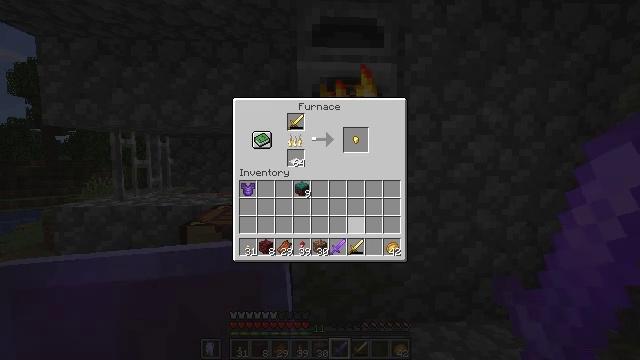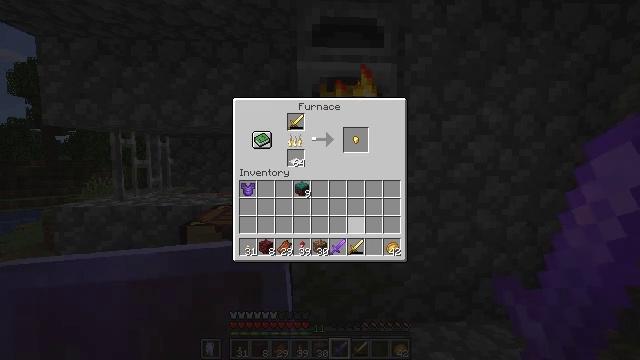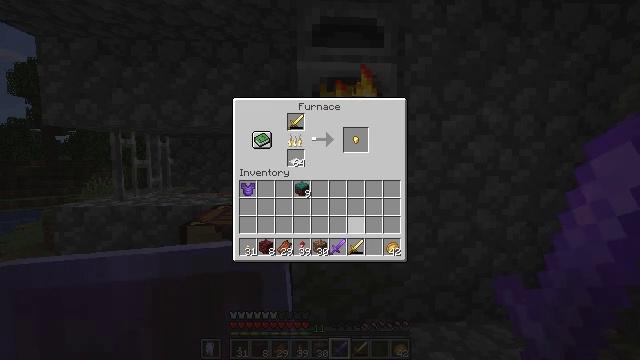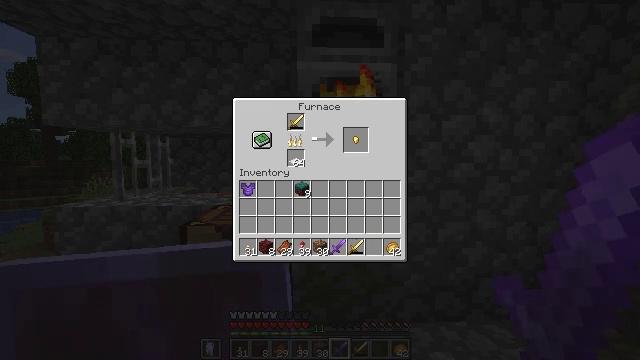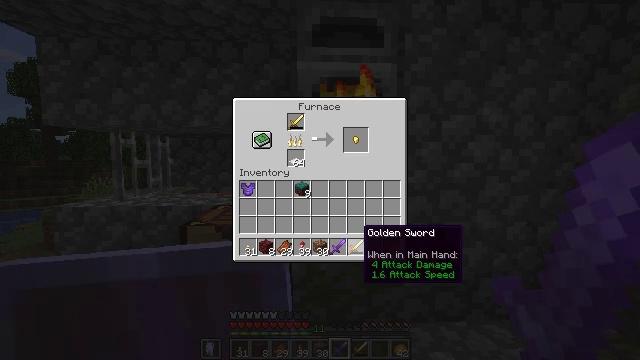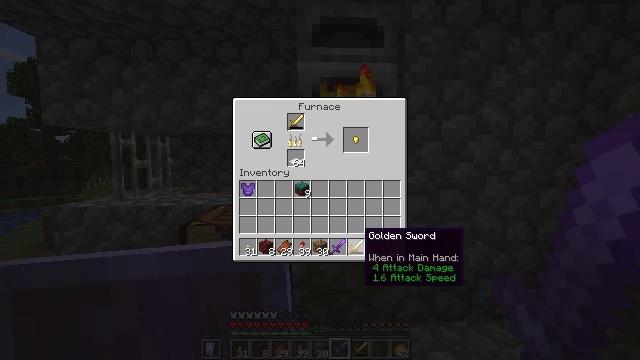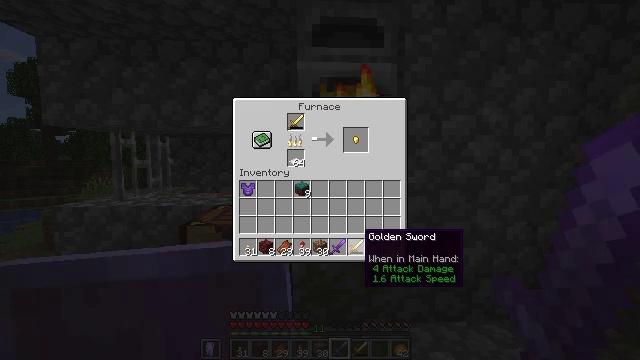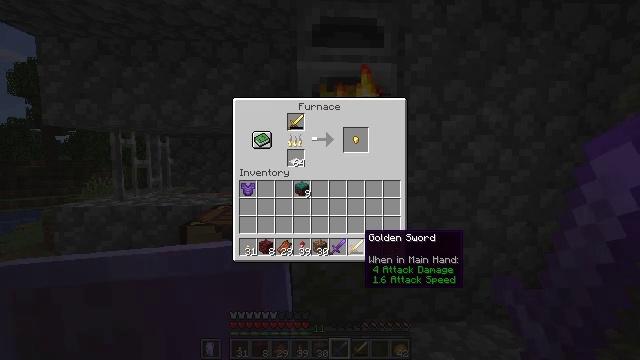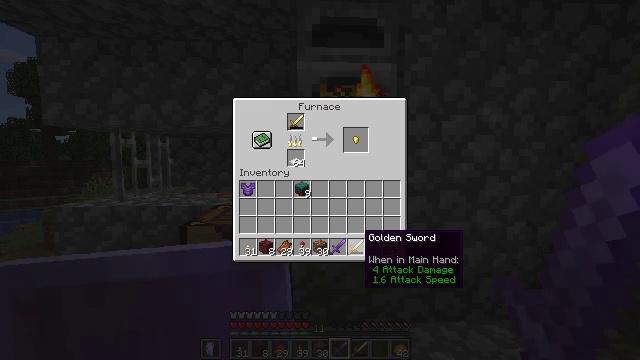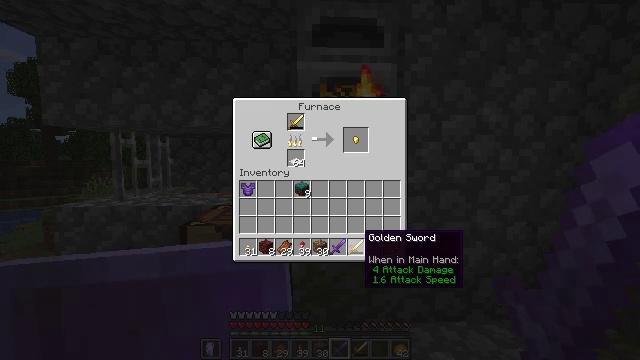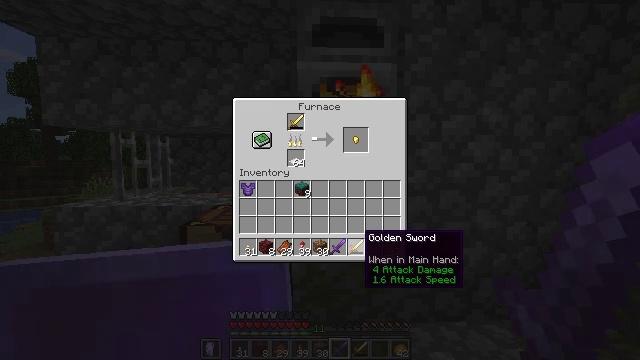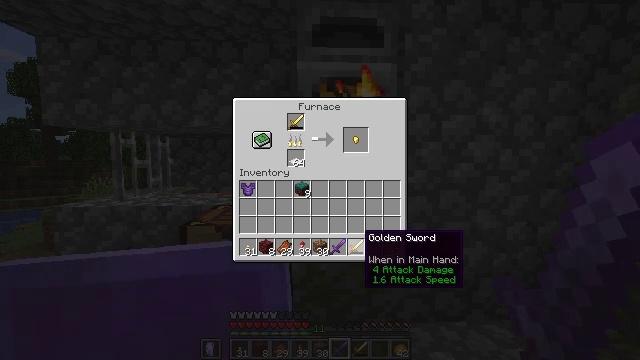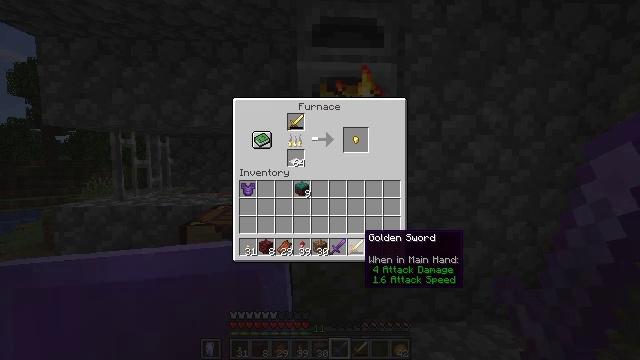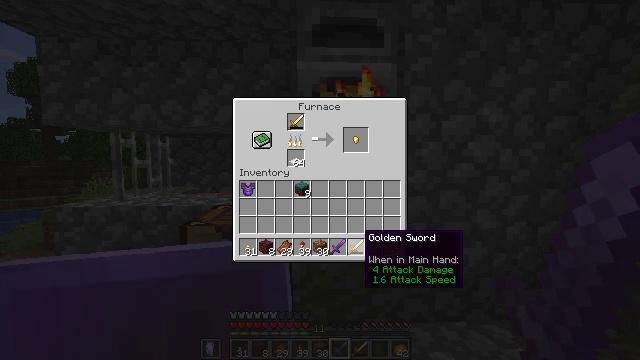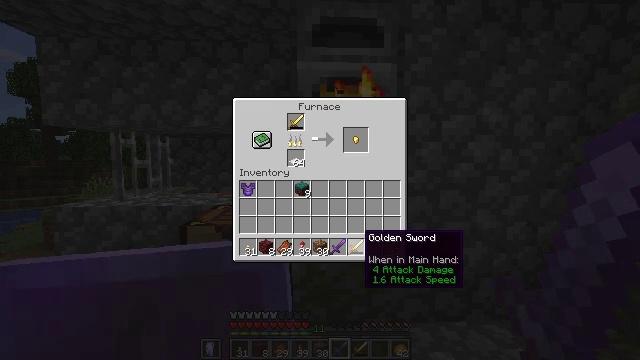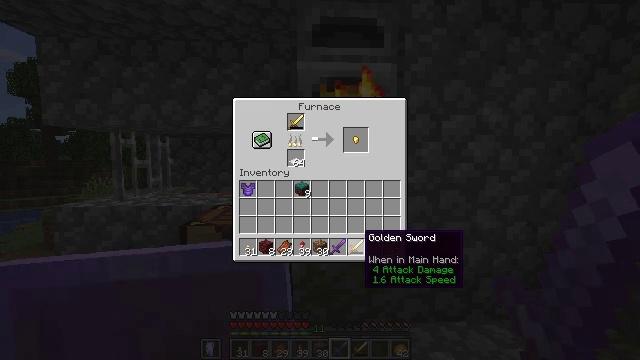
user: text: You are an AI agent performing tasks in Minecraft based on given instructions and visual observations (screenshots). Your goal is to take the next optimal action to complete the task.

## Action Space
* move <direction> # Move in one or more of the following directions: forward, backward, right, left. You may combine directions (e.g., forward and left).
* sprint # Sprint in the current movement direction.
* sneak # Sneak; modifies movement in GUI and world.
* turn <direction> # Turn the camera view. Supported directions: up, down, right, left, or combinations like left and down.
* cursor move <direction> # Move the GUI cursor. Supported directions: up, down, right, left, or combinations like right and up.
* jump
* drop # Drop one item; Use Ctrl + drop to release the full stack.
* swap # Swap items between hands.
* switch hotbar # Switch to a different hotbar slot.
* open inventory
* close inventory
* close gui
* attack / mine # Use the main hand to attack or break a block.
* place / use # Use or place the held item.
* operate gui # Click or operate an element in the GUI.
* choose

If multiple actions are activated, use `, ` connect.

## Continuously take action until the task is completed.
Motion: motion action
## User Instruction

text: Obtain gold nugget by crafting gold ingot.
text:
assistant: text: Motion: no_op
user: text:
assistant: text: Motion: no_op
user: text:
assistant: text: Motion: no_op
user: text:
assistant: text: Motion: no_op
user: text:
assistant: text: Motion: no_op
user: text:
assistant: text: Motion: no_op
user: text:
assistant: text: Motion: no_op
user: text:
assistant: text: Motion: no_op
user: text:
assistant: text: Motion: no_op
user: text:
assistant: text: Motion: no_op
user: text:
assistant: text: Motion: no_op
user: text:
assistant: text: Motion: no_op
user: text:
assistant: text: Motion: no_op
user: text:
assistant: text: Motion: no_op
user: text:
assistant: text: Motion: no_op
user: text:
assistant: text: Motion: no_op
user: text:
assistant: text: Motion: no_op
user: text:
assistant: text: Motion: no_op
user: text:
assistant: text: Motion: no_op
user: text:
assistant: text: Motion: no_op
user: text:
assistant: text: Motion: no_op
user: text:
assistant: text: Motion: no_op
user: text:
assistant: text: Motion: no_op
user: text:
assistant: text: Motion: no_op
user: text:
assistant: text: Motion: no_op
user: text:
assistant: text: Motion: no_op
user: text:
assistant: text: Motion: no_op
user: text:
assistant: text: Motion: no_op
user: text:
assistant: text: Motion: no_op
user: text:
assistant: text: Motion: no_op